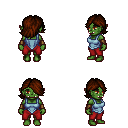
a pixel art fantasy rpg character, female body template, orc, green skin, blue vest, red pants, brown swoop hairstyle, leather bracers, four views (front, back, left, right), 2x2 character sprite sheet, small pixel art, hard edges, no anti-aliasing